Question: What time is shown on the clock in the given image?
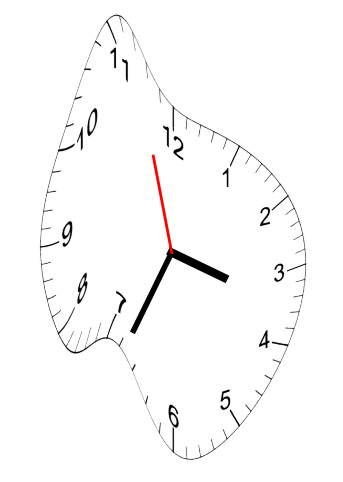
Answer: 03:33:57